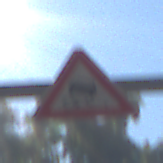
Verkehrszeichen: SchleuderOderRutschgefahr
Umgebung: Outdoor, RoadRail
Tageszeit: Midday
Wetter: Clear
Licht: Natural
Jahreszeit: NotSpecified
Kontrast: HighContrast